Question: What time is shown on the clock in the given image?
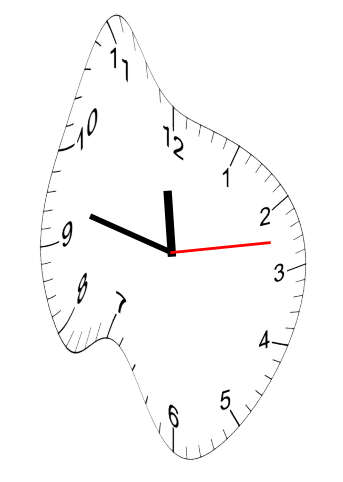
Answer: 11:47:13